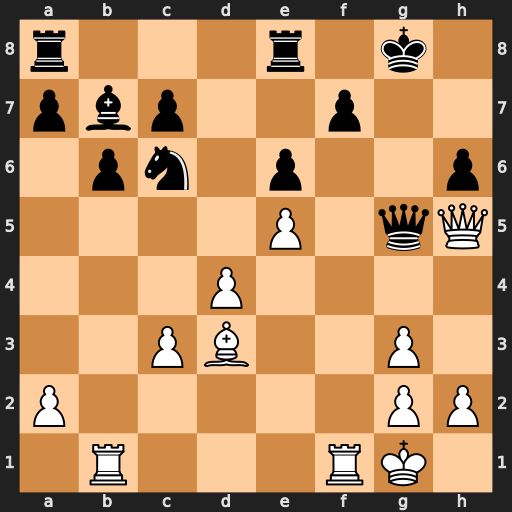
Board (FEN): r3r1k1/pbp2p2/1pn1p2p/4P1qQ/3P4/2PB2P1/P5PP/1R3RK1
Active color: w
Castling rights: -
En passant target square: -
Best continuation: Qxf7+ Kh8 Qh7#